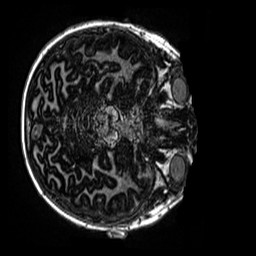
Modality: MP2RAGE
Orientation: axial
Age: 9
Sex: male
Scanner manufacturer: siemens
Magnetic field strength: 3 T
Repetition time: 4 s
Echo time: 0.00299 s